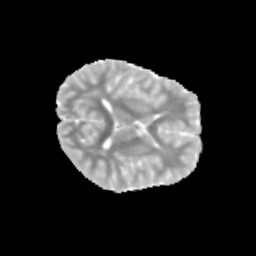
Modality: MD
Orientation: axial
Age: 10
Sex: male
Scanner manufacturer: siemens
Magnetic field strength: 3 T
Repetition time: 3.8 s
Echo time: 0.07 s